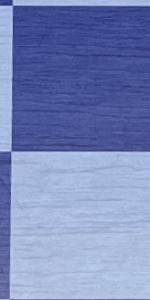
Label: Empty